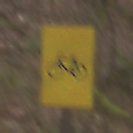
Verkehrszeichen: RadverkehrOhnePfeilsymbol
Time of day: Midday
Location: Outdoor (Nature)
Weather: Overcast
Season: Autumn
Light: Natural